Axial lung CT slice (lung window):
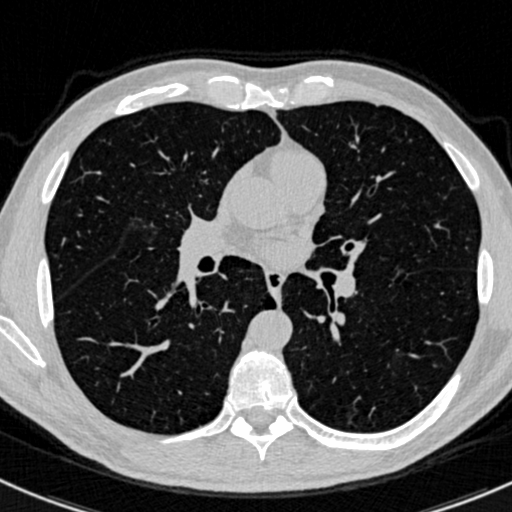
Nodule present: no